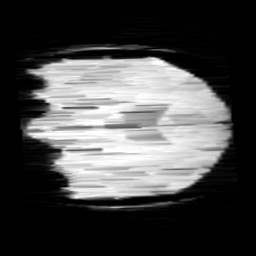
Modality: minIP
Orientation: coronal
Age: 10
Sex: male
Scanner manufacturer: siemens
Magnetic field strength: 3 T
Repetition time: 0.027 s
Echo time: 0.02 s